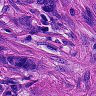
Metastatic tissue present: yes